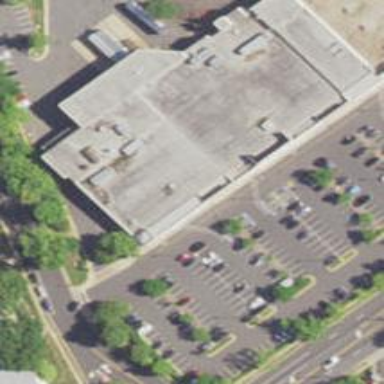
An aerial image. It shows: Supermarket.